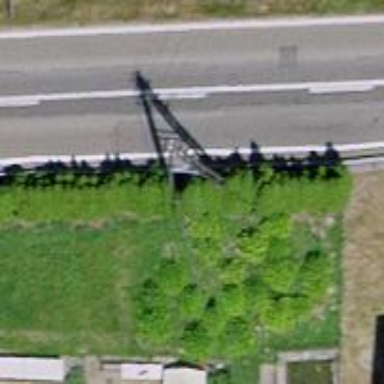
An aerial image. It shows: Power pole.